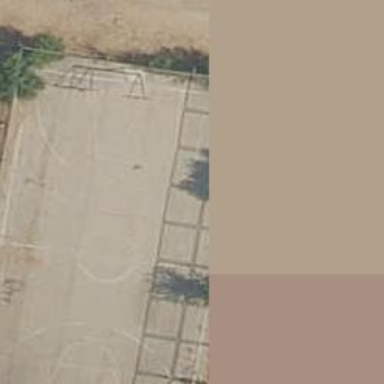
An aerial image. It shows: Pitch surrounded by fence.